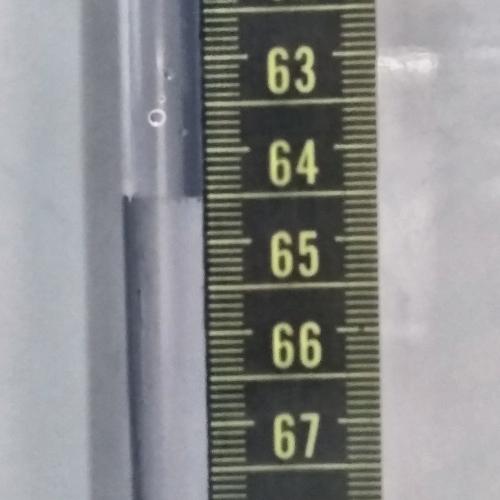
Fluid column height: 64.5 cm